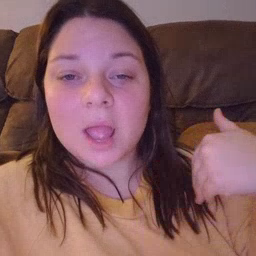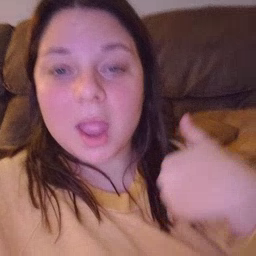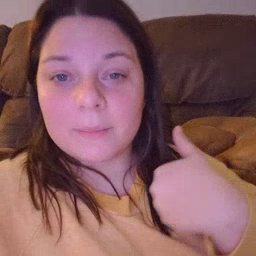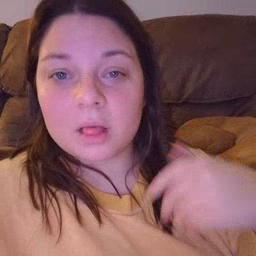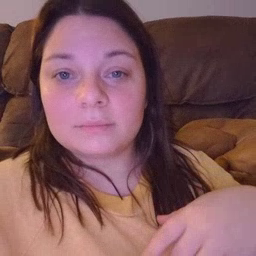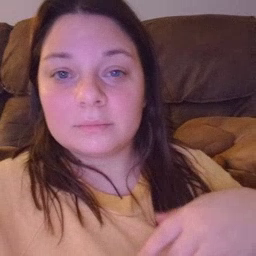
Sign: animal